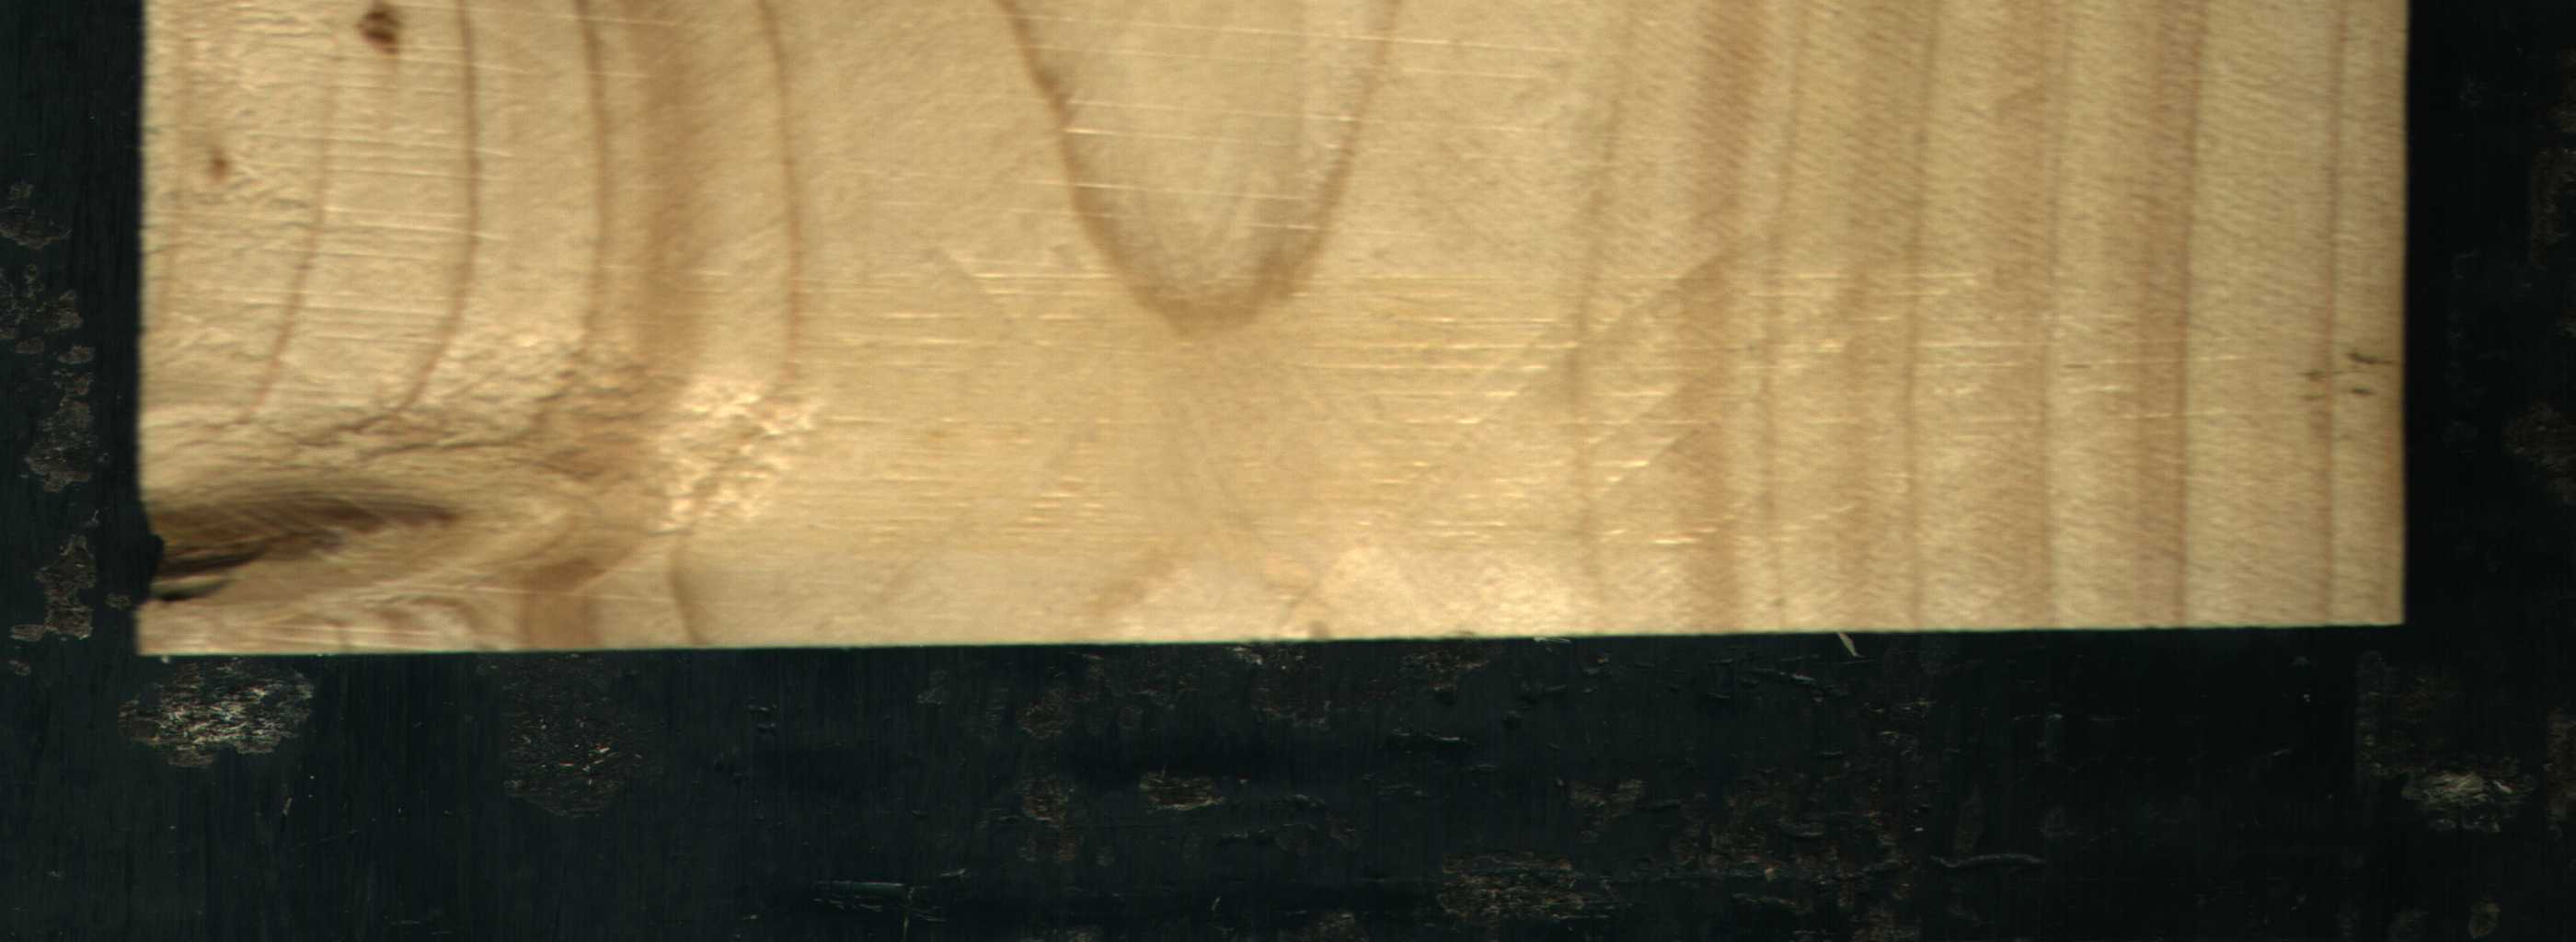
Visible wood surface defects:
resin
Dead_Knot